Question: I have a 'UITableView' with a border that has a prototype cell with multi-line labels in it. The table may only have one row in it depending on the data. Everything about the cell itself seems to work fine.
The challenge is that my border goes well beyond the data when there are not enough rows of data to fill up table. I do have a bottom constraint on the 'Table View' and this I know why it is bigger than the single row.
What I can't figure out is how to change my constraints on the table view so that it is only as big as the data being display.
Below is a screen shot of what I am getting. What I want is for the border to be only around the row of data that is displayed. Of course if the table has multiple rows that make it larger than the available space at the bottom of the page where it is located, I do need it to scroll etc. Any suggestions would be greatly appreciated.
And yes I have confirmed that the cell is not taking up the entire width by turning on the row separators and verifying more than '1' show. I have also confirmed that the number of sections in the table view is set to '1' and that a value of '1' is being returned in the 'numberOfRowsInSection' function.

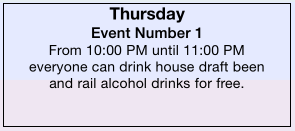
Answer: I can only think of 3 solutions for your situation. The first one is to manually pre-calculate the size of your table view like 'Min(yourAvailableHeight, heightOfRow*numberOfRows + topMargin + bottomMargin)'. Or you can remove the bottom border itself and only put it in the last cell.
Or you can use
'''
CGRect frame = self.tableView.frame;
frame.size.height = self.tableView.contentSize.height;
self.tableView.frame = frame;
'''